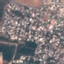
Land use / land cover class: Residential